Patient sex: F
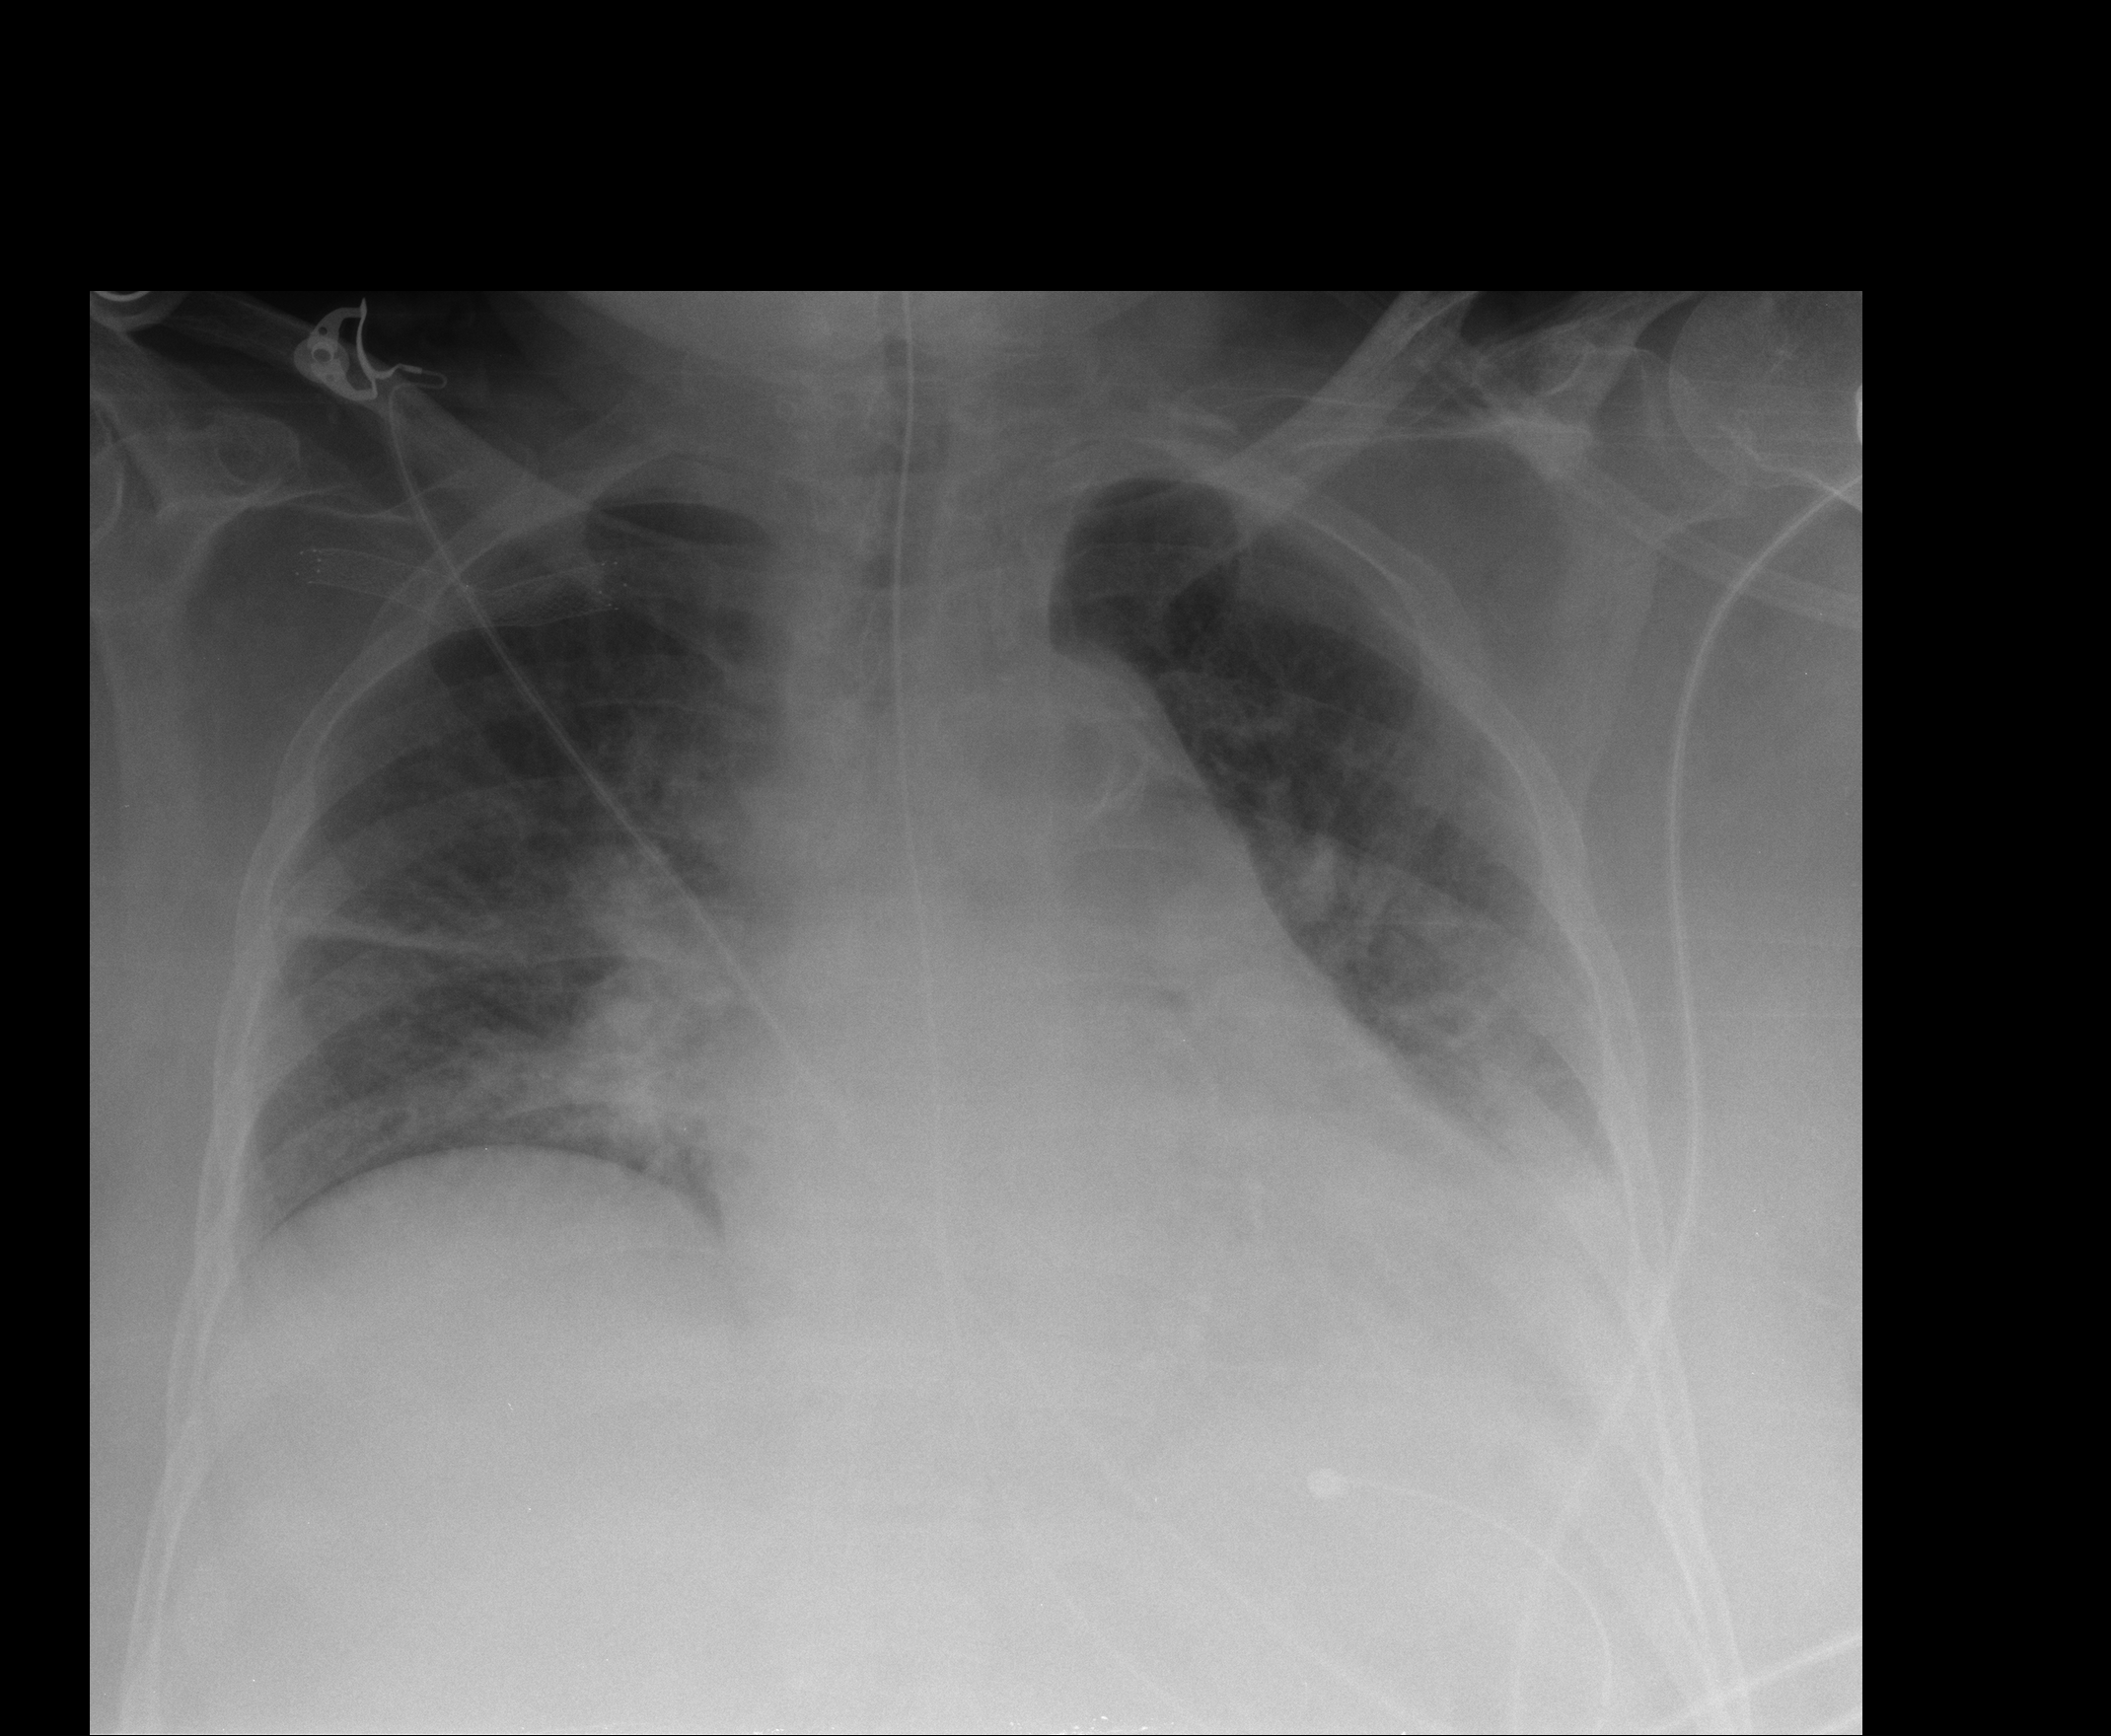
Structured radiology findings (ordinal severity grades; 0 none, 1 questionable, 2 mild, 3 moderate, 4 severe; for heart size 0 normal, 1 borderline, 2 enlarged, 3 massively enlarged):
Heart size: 2
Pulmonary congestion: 3
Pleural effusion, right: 1
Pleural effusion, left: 2
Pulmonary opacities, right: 1
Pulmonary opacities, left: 0
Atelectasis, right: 2
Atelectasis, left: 2